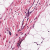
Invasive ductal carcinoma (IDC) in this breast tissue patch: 0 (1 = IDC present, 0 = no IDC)